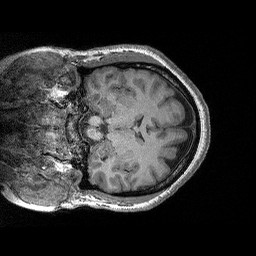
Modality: T1w
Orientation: coronal
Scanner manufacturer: siemens
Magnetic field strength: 3 T
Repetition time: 2.3 s
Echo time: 0.00298 s